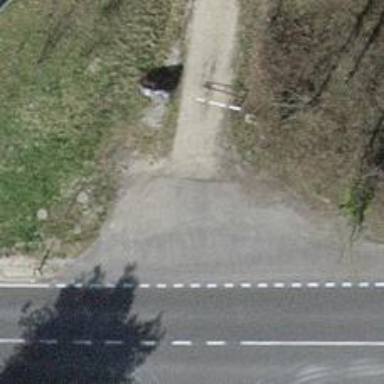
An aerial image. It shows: Cycle barrier.